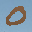
Label: 0